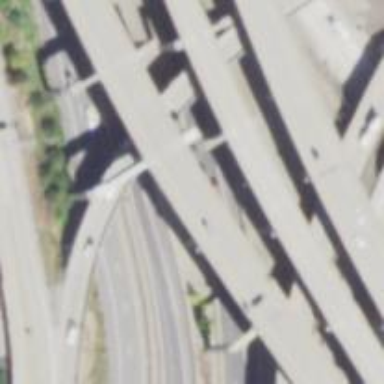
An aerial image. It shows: Bridge with supports.